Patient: sex F, age 26
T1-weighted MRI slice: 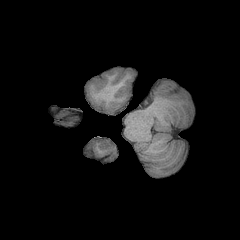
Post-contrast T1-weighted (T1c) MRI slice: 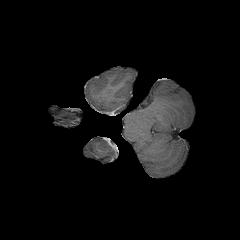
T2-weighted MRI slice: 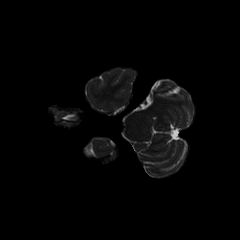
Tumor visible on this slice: no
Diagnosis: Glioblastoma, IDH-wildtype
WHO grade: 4